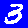
Digit: 3